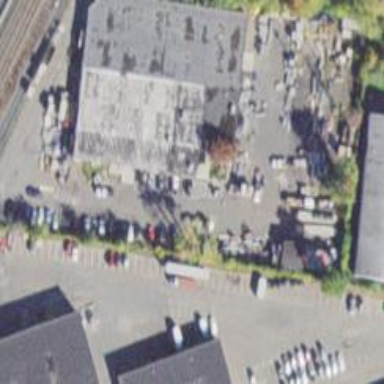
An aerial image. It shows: Commercial building.